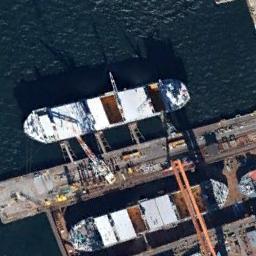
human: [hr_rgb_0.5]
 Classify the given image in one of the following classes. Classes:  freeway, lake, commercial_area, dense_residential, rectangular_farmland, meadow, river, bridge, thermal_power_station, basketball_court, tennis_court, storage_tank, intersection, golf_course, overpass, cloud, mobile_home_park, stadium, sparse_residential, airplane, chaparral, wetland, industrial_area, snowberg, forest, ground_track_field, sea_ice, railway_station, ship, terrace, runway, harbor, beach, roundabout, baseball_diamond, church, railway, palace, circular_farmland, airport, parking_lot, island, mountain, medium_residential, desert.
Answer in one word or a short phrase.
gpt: ship